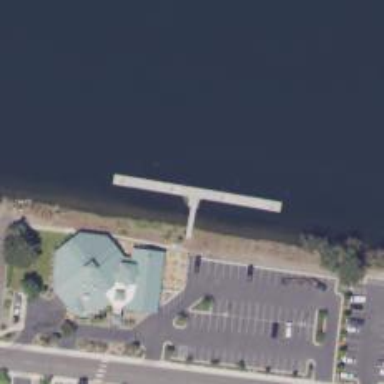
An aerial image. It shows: Man-made pier.